Question: I need to implement shadow effect as below attached mockup. I have highlighted the shadow effect that I need to implement as red box. I have been told to use the sprite image to implement this shadow effect which I don't like. Can I use CSS3 shadow effect to implement this?

Please advice
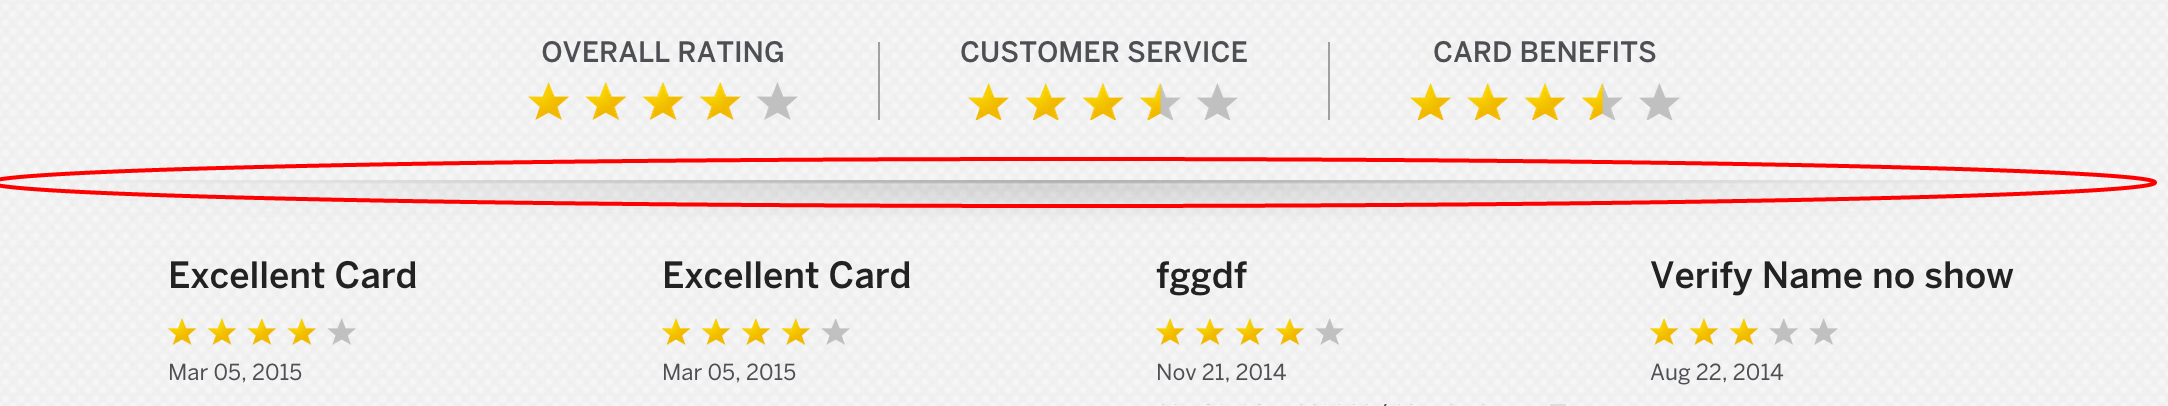
Answer: try this:
'''
hr {
height: 1px;
margin: 50px 0;
background: -webkit-gradient(linear, 0 0, 100% 0, from(rgba(0,0,0,0)), color-stop(0.5, #333333), to(rgba(0,0,0,0)));
background: -webkit-linear-gradient(left, rgba(0,0,0,0), #333333, rgba(0,0,0,0));
background: -moz-linear-gradient(left, rgba(0,0,0,0), #333333, rgba(0,0,0,0));
background: -o-linear-gradient(left, rgba(0,0,0,0), #333333, rgba(0,0,0,0));
background: linear-gradient(left, rgba(0,0,0,0), #333333, rgba(0,0,0,0));
border: 0;
}
hr:after {
display: block;
content:'';
height: 30px;
background: -webkit-gradient(radial, 50% 0%, 0, 50% 0%, 116, color-stop(0%, #cccccc), color-stop(100%, rgba(255, 255, 255, 0)));
background: -webkit-radial-gradient(center top, farthest-side, #cccccc 0%, rgba(255, 255, 255, 0) 100%);
background: -moz-radial-gradient(center top, farthest-side, #cccccc 0%, rgba(255, 255, 255, 0) 100%);
background: -o-radial-gradient(center top, farthest-side, #cccccc 0%, rgba(255, 255, 255, 0) 100%);
background: radial-gradient(farthest-side at center top, #cccccc 0%, rgba(255, 255, 255, 0) 100%);
}
'''
'''
<hr>
'''